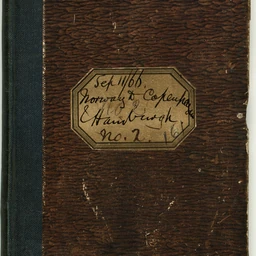
Title: Norway and Denmark
Artist: Charles George Lewis
Caption: norway and denmark, sketchbook, graphite, prints and drawing, book, charles george lewis, a work made of sketchbook., prints and drawings, art institute of chicago